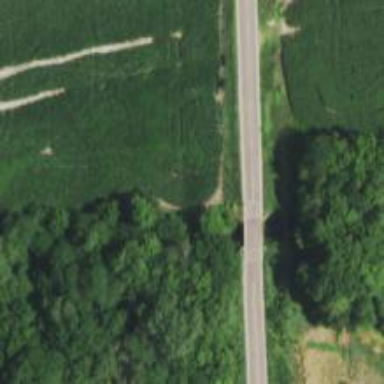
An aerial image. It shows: Tertiary road with bridge.